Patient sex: M
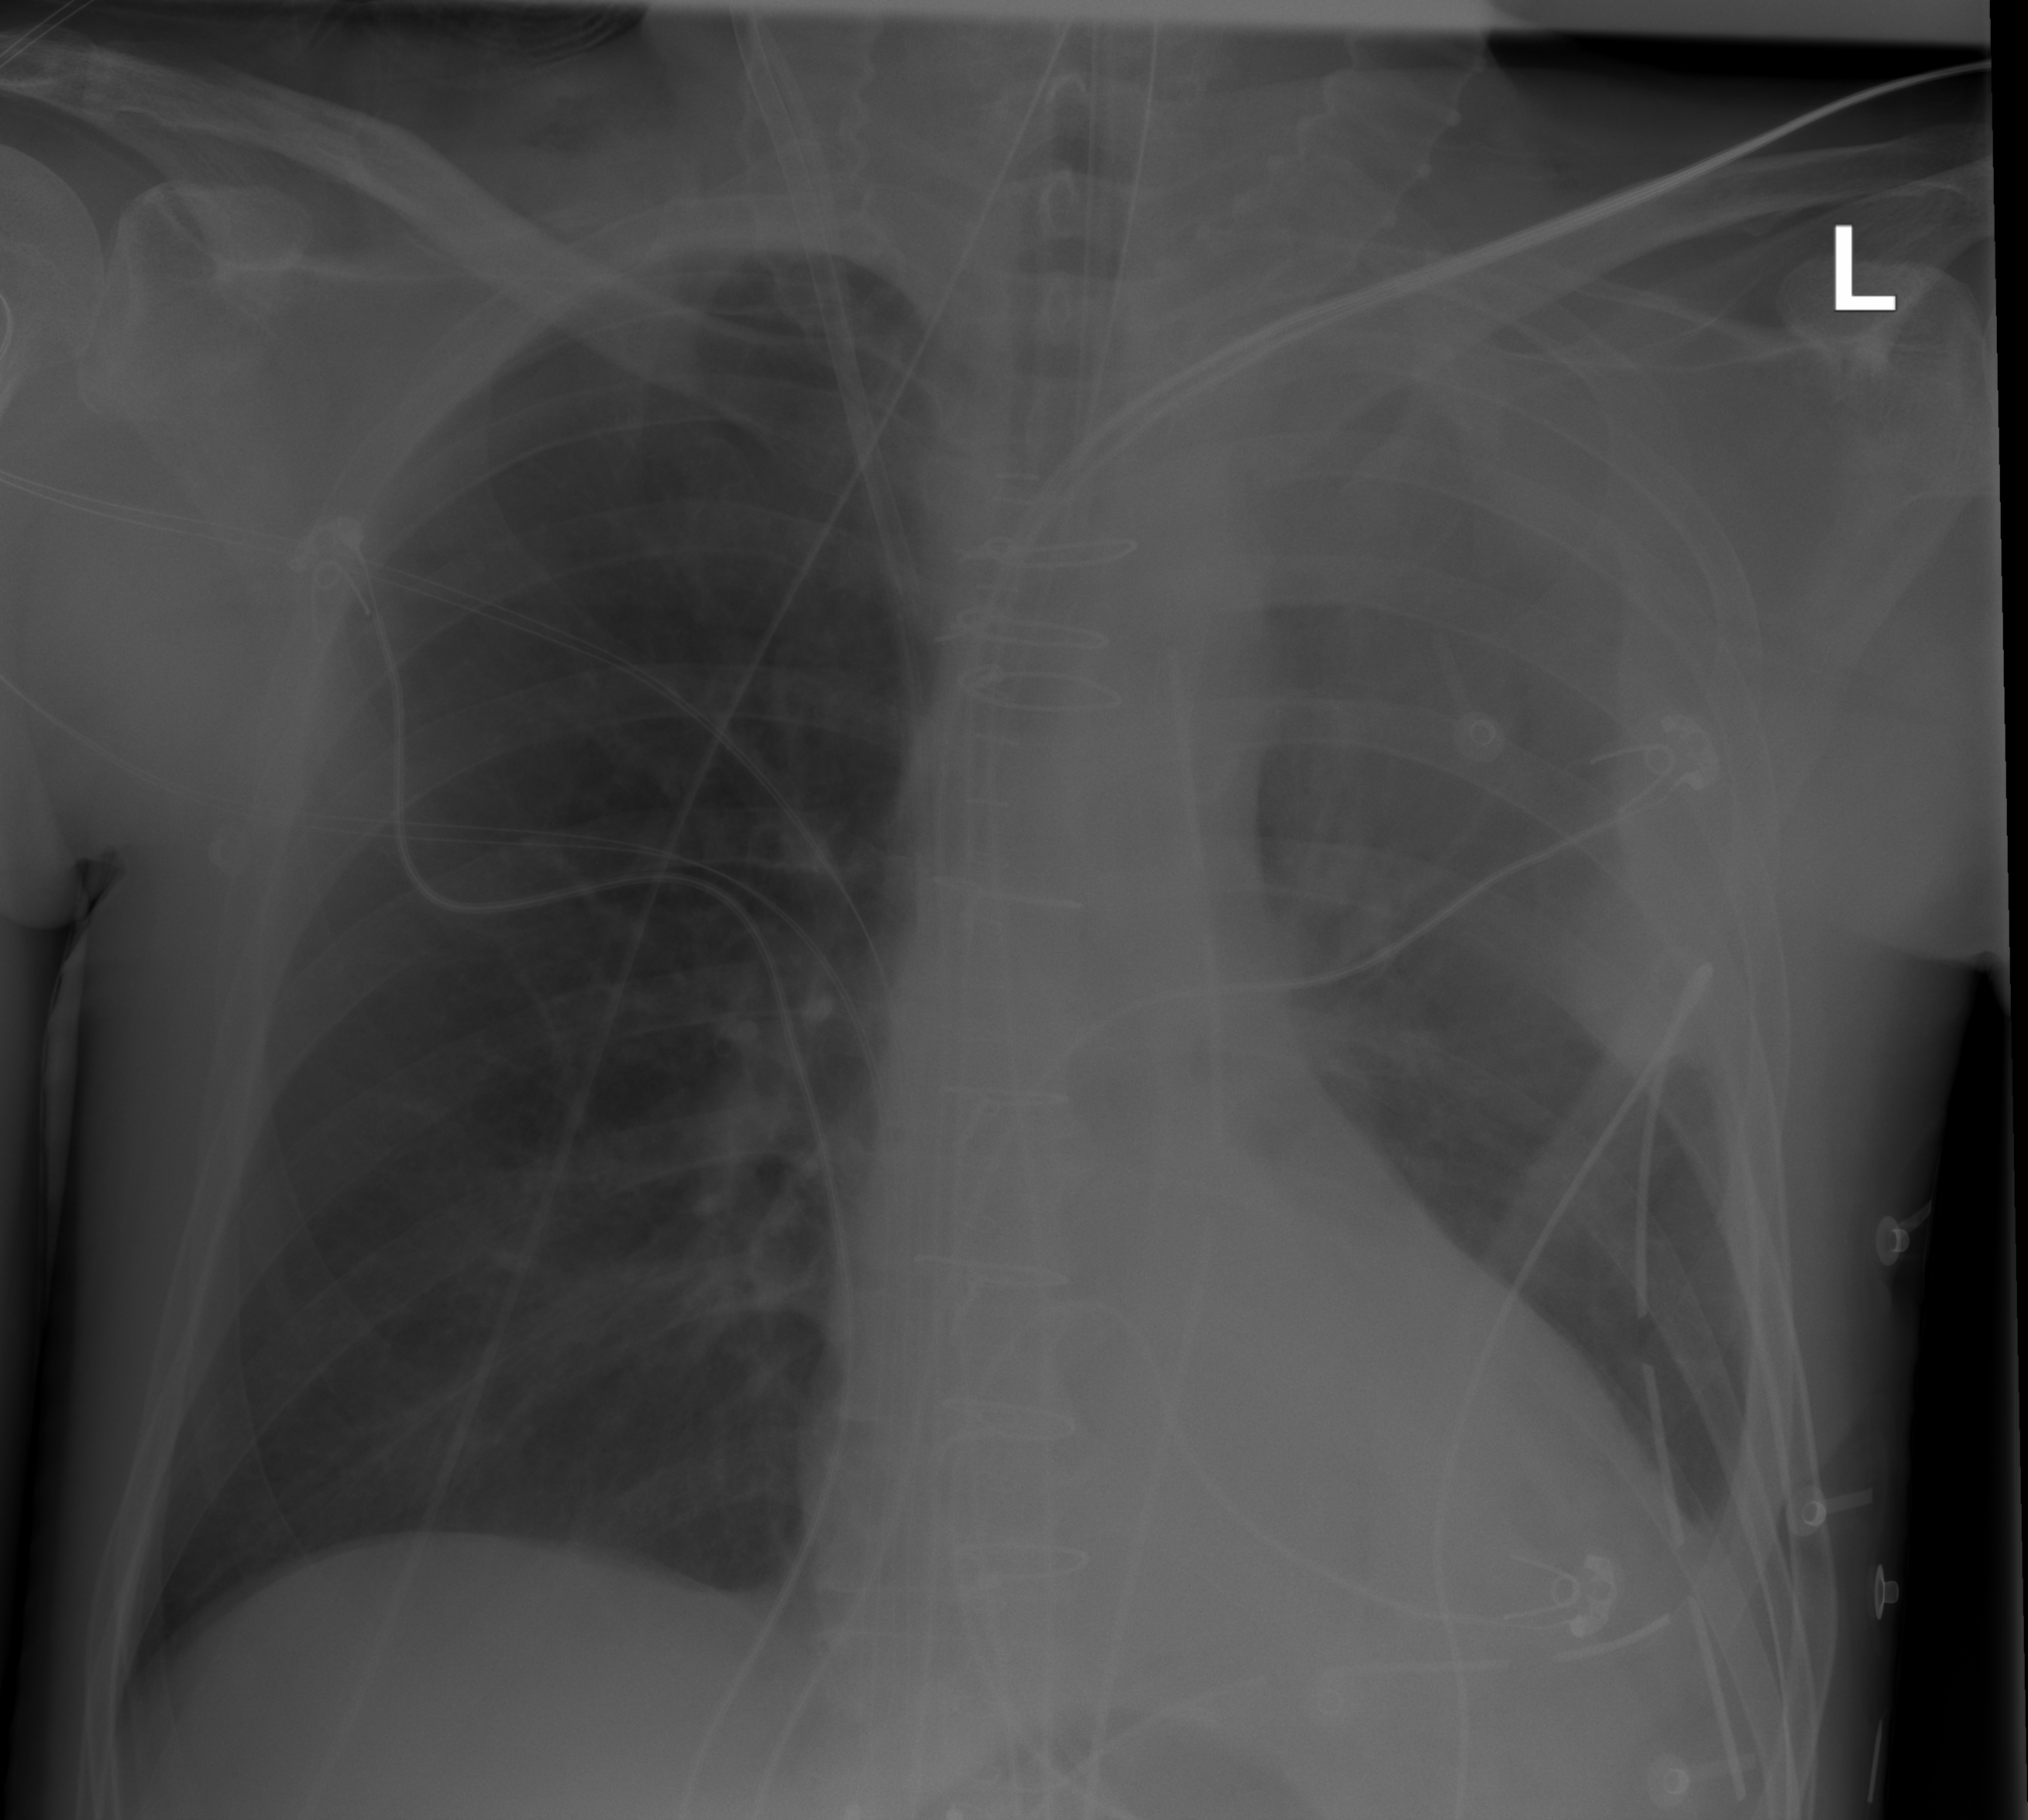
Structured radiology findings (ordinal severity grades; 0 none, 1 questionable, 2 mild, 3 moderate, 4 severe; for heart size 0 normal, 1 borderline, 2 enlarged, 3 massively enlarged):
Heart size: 0
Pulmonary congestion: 0
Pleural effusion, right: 0
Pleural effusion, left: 2
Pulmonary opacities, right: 0
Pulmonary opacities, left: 0
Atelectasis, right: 0
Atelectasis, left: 0